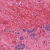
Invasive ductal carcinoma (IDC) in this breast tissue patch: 0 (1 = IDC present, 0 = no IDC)